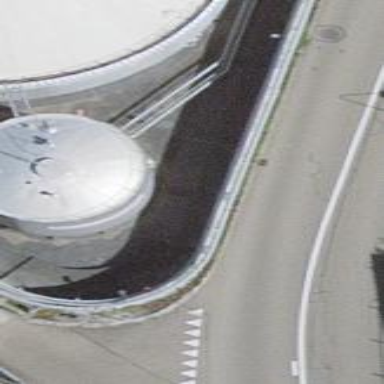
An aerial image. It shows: Storage tank building.